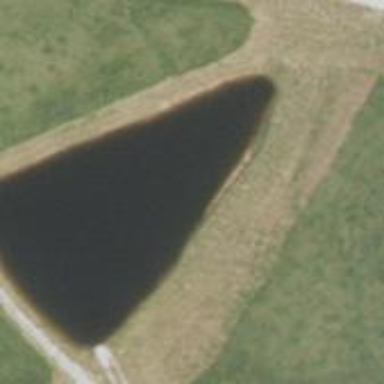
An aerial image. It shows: Pond with natural water.